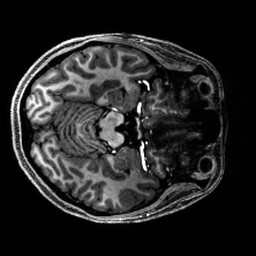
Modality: T1w
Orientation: axial
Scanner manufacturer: siemens
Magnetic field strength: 6.98 T
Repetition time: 5 s
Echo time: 0.00343 s